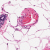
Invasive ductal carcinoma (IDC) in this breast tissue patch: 0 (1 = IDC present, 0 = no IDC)